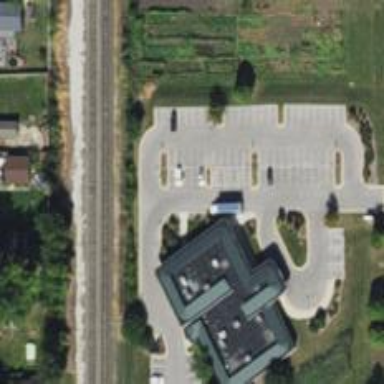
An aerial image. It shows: Commercial building that serves as clinic for healthcare.